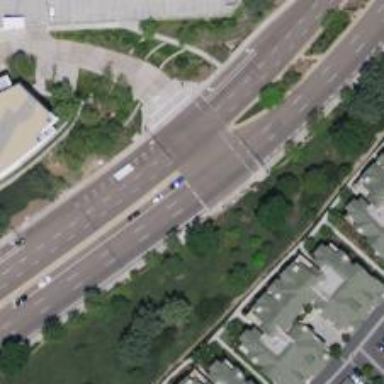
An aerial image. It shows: Secondary road with separate asphalt sidewalks.